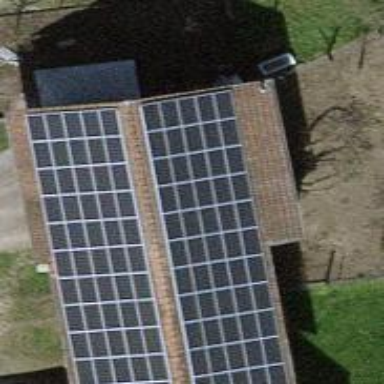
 consisting of solar photovoltaic panels."